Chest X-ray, AP view. Patient: 26 years old, sex M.
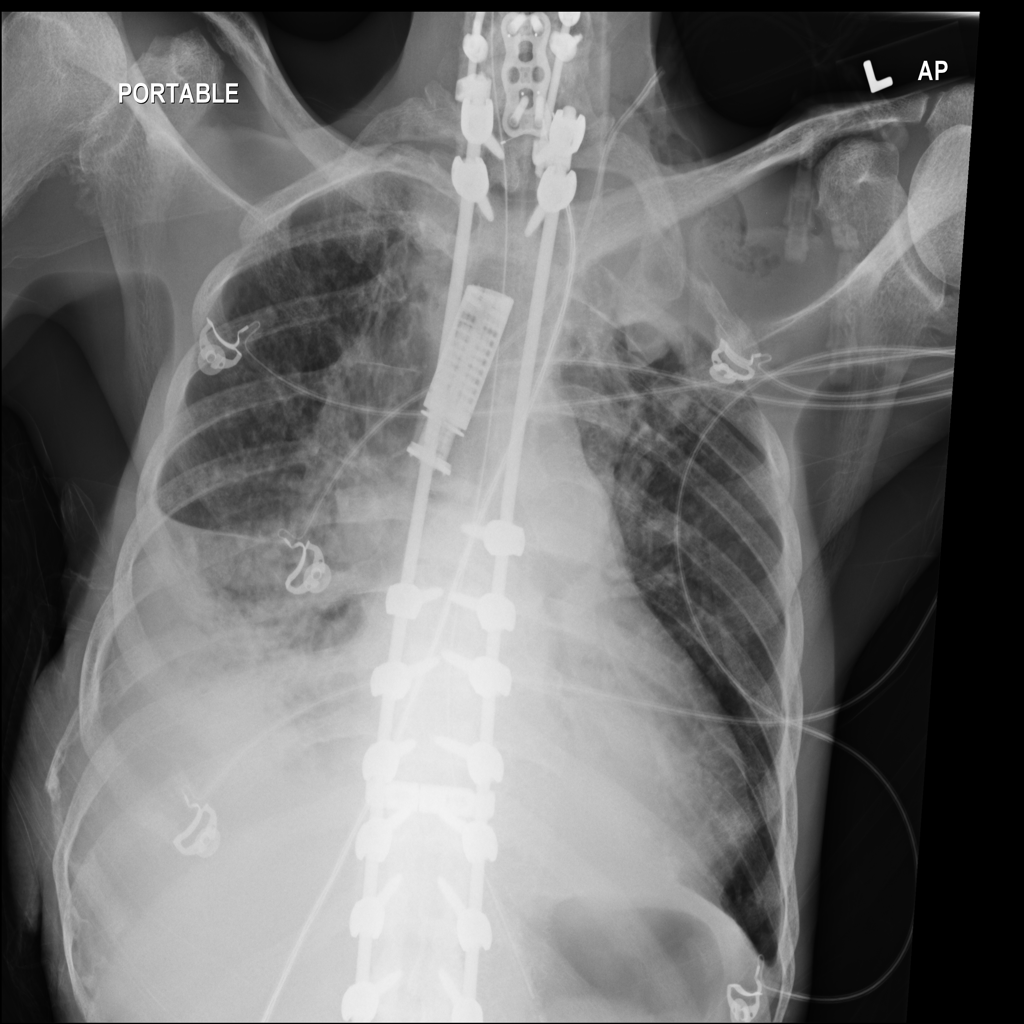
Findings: Infiltration